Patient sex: M
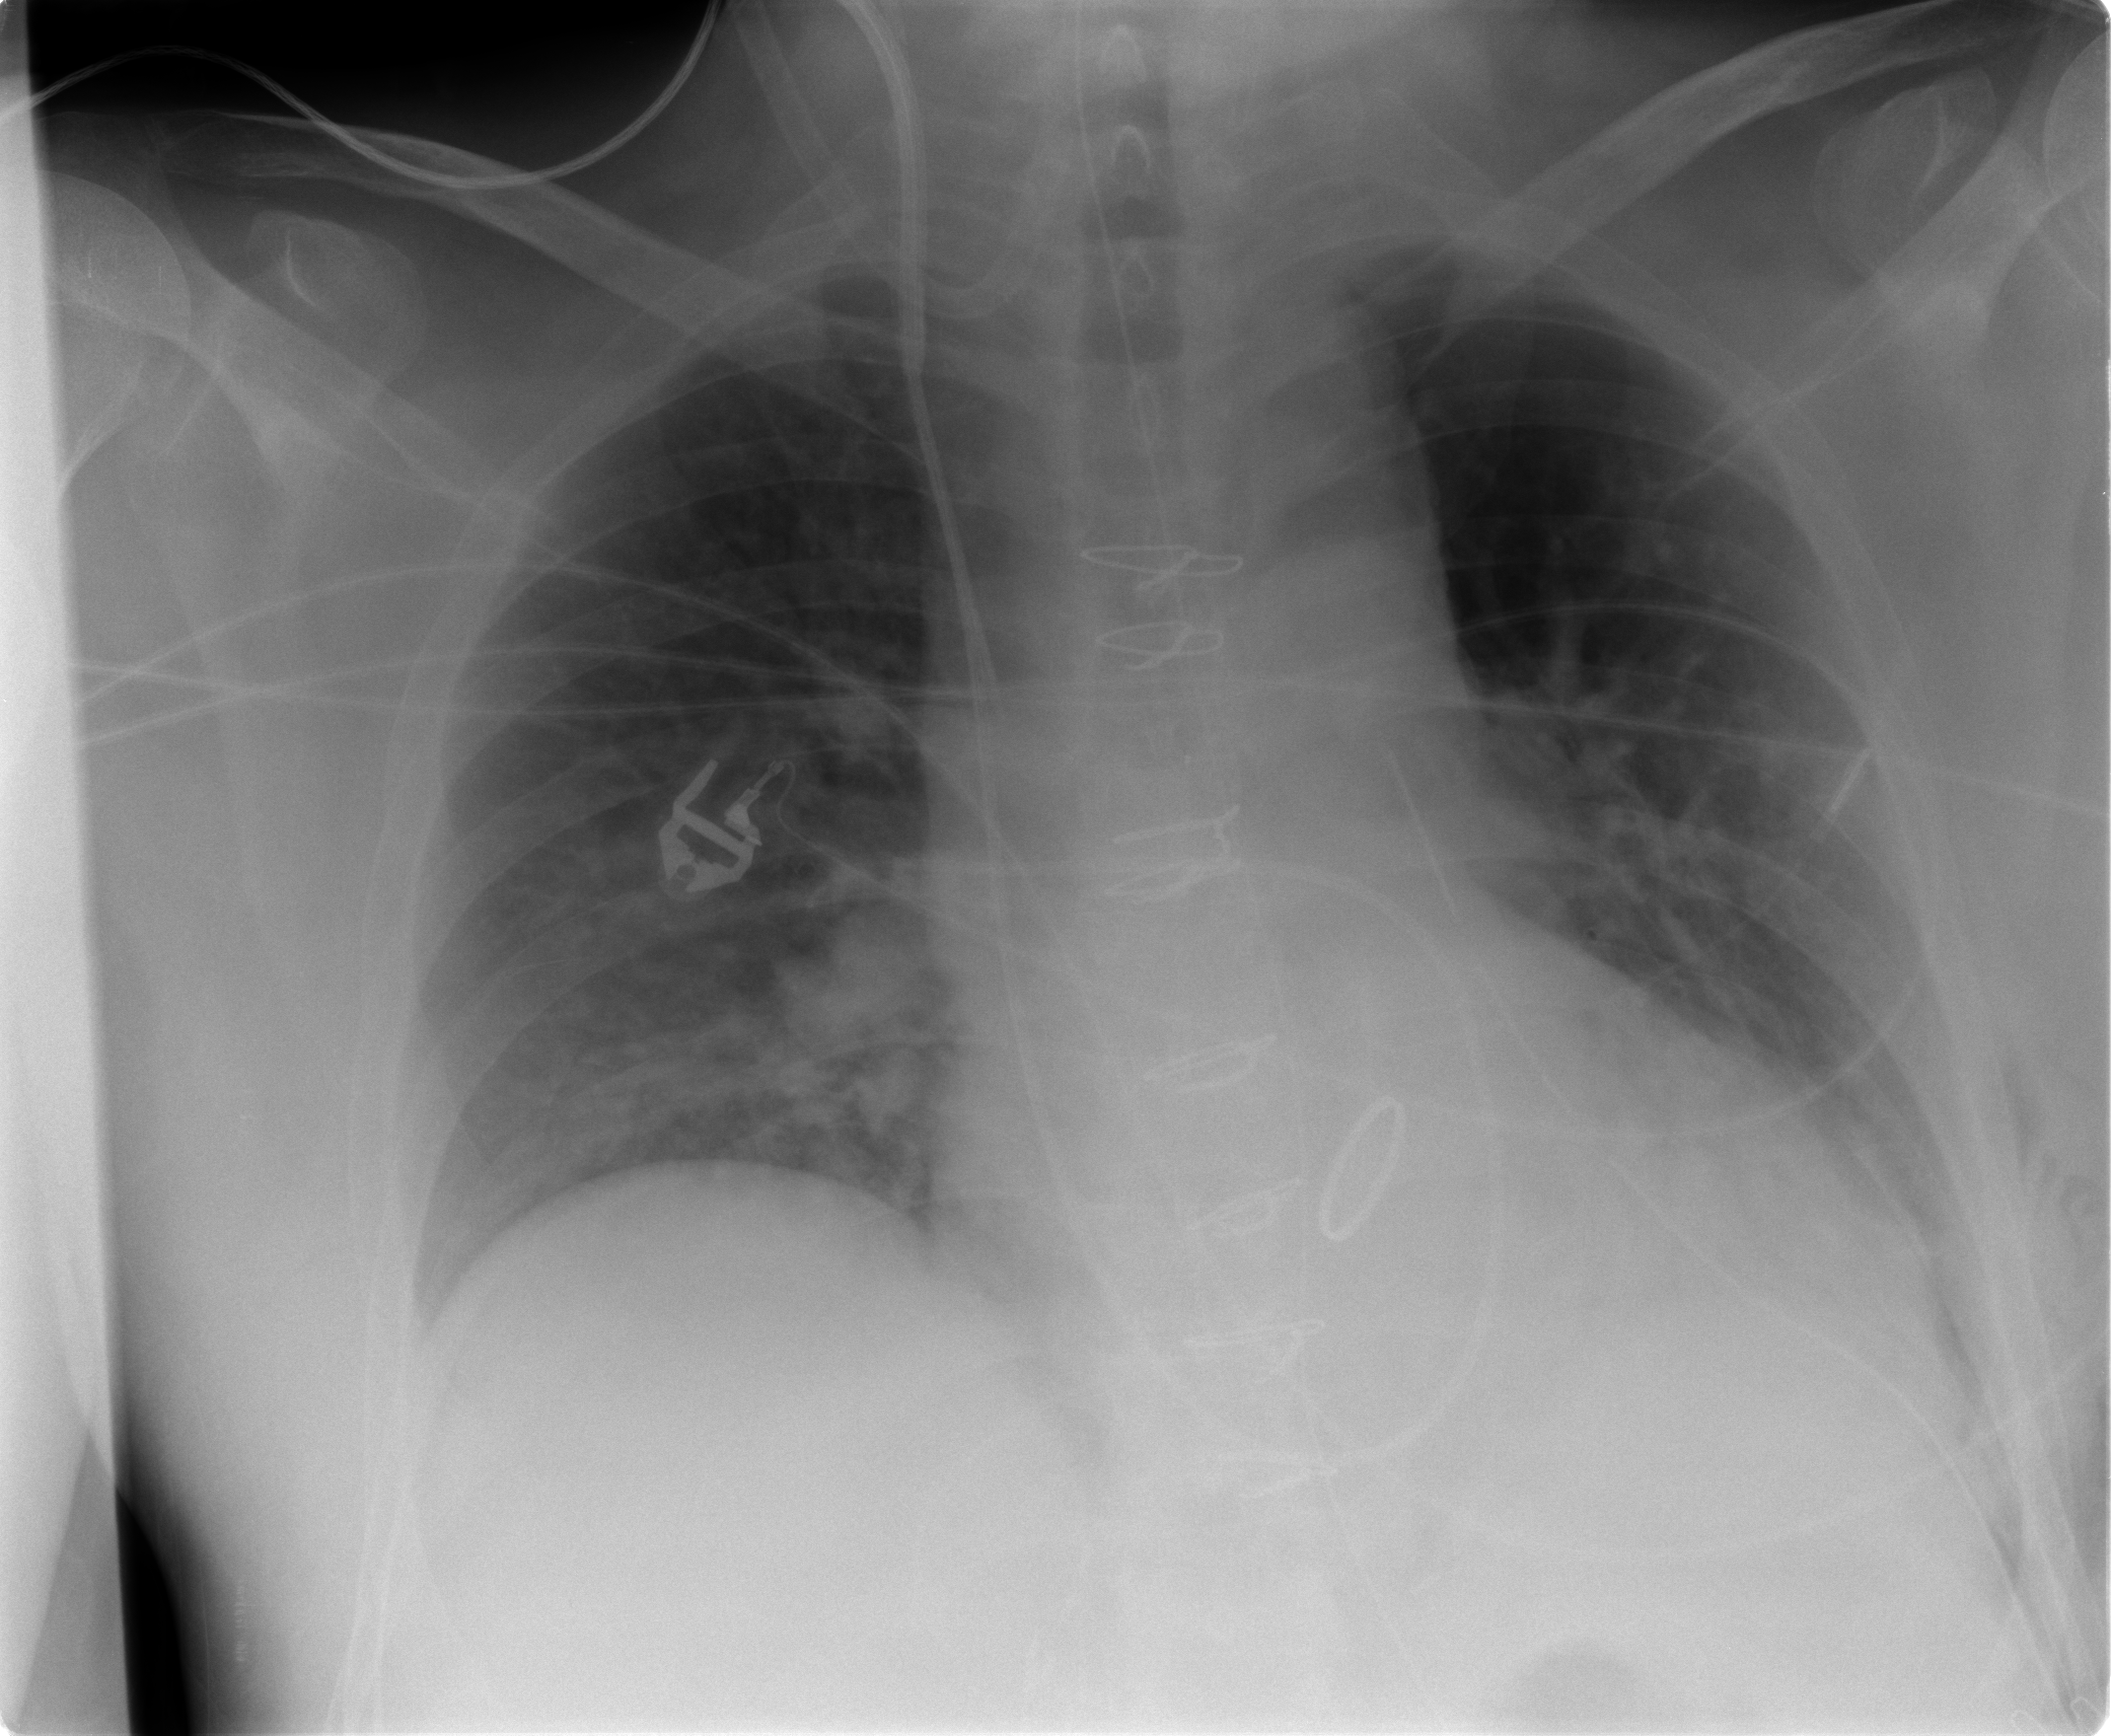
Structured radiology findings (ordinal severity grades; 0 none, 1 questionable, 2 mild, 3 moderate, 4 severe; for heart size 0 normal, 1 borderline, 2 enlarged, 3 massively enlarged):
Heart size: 2
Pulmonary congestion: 2
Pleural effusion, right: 0
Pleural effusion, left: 0
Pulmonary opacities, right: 0
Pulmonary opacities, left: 0
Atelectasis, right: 2
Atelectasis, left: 2